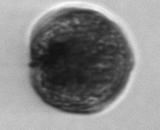
Label: Alexandrium_catenella